Interaction volume radius: 5 \u00c5
Interaction volume height: 30 \u00c5
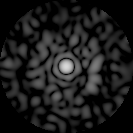
Disorder parameter: 0.855